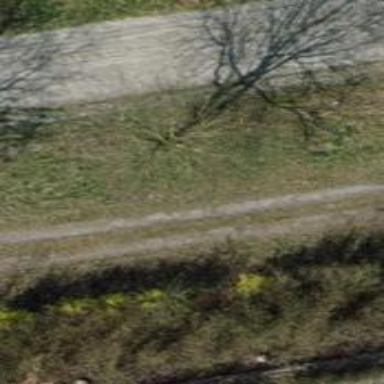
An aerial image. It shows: Beautiful tree with deciduous leaves lined up in avenue.